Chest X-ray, AP view. Patient: 46 years old, sex M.
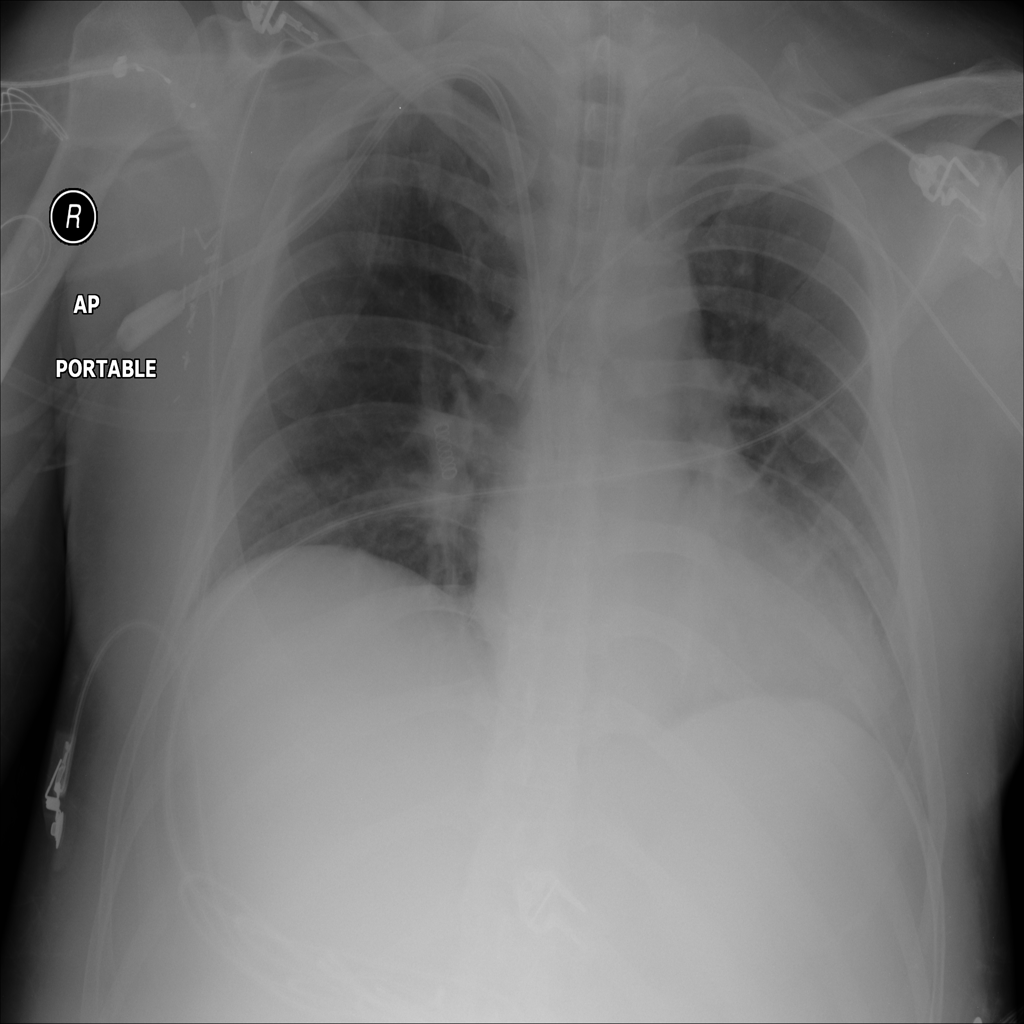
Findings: No Finding